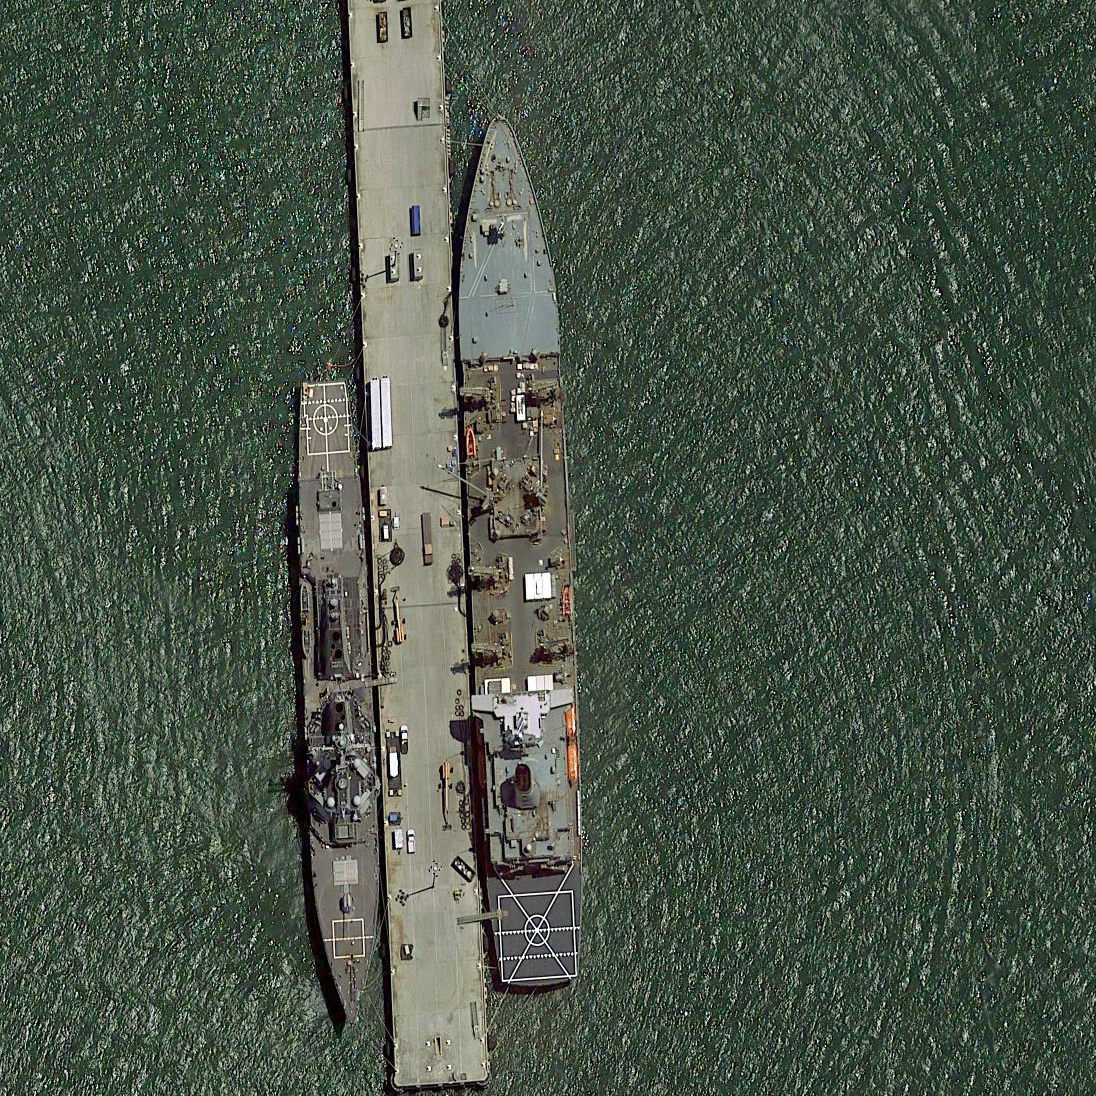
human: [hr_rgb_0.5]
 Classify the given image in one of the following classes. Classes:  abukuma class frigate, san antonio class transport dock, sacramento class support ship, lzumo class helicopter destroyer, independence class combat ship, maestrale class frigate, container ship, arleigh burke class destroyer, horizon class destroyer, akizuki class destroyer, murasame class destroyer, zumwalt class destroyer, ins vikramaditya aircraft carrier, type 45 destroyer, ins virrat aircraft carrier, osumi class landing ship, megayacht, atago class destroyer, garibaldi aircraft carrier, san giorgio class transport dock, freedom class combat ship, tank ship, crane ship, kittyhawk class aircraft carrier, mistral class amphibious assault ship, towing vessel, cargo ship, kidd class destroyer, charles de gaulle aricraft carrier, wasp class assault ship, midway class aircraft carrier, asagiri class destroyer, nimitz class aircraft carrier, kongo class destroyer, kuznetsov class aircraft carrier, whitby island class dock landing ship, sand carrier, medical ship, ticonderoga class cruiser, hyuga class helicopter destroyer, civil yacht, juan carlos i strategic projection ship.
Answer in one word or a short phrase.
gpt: Sacramento class support ship